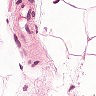
Metastatic tissue present: no